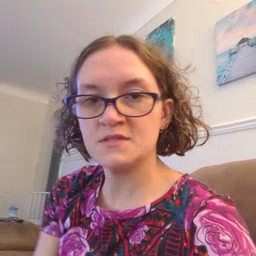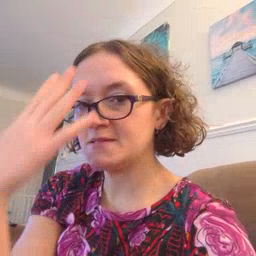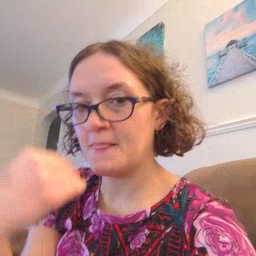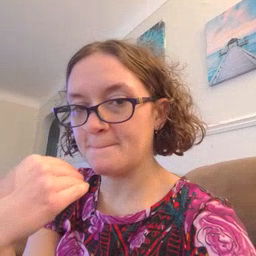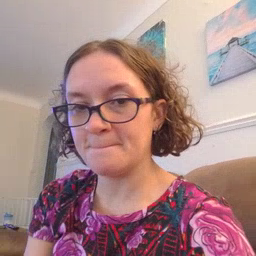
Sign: sleep